Field crop: maize
Growth stage: 2
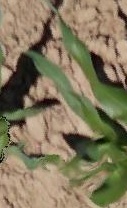
Species: maize